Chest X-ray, PA view. Patient: 73 years old, sex F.
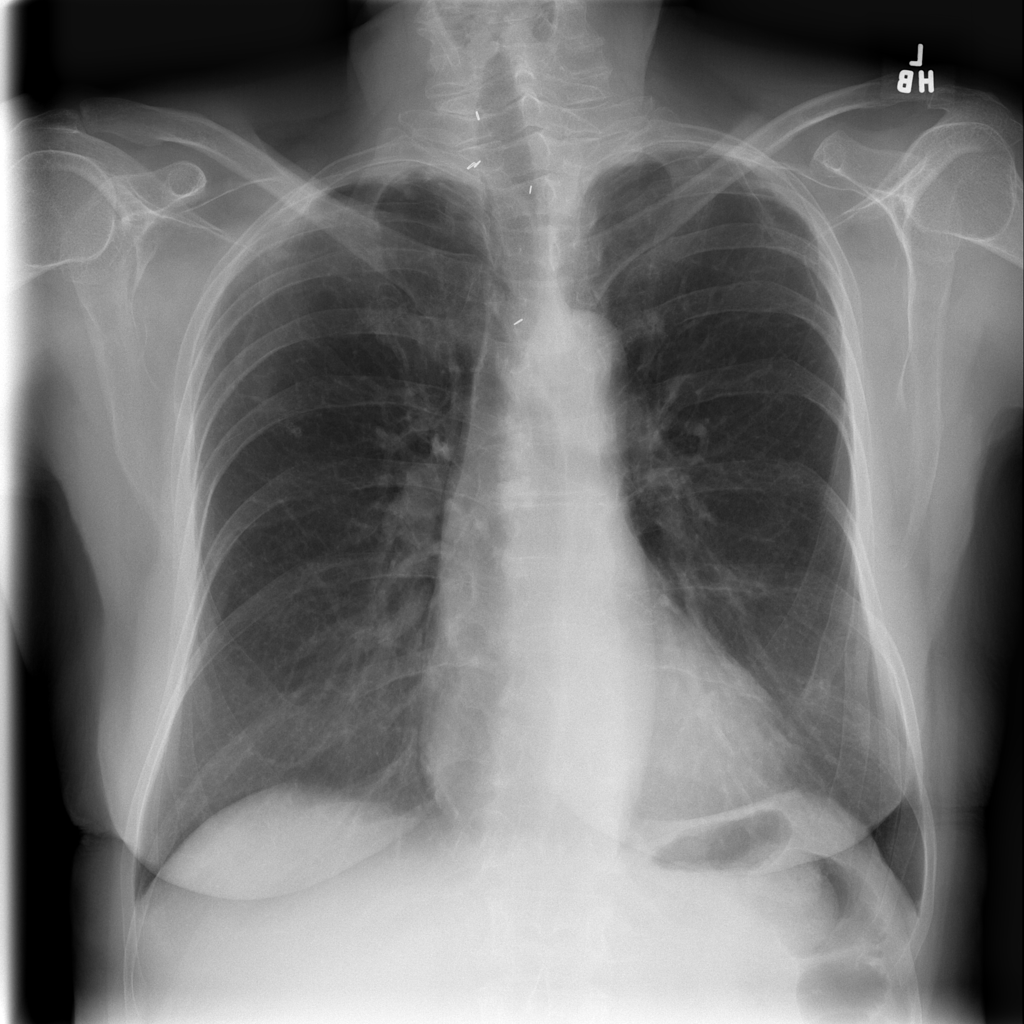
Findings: No Finding